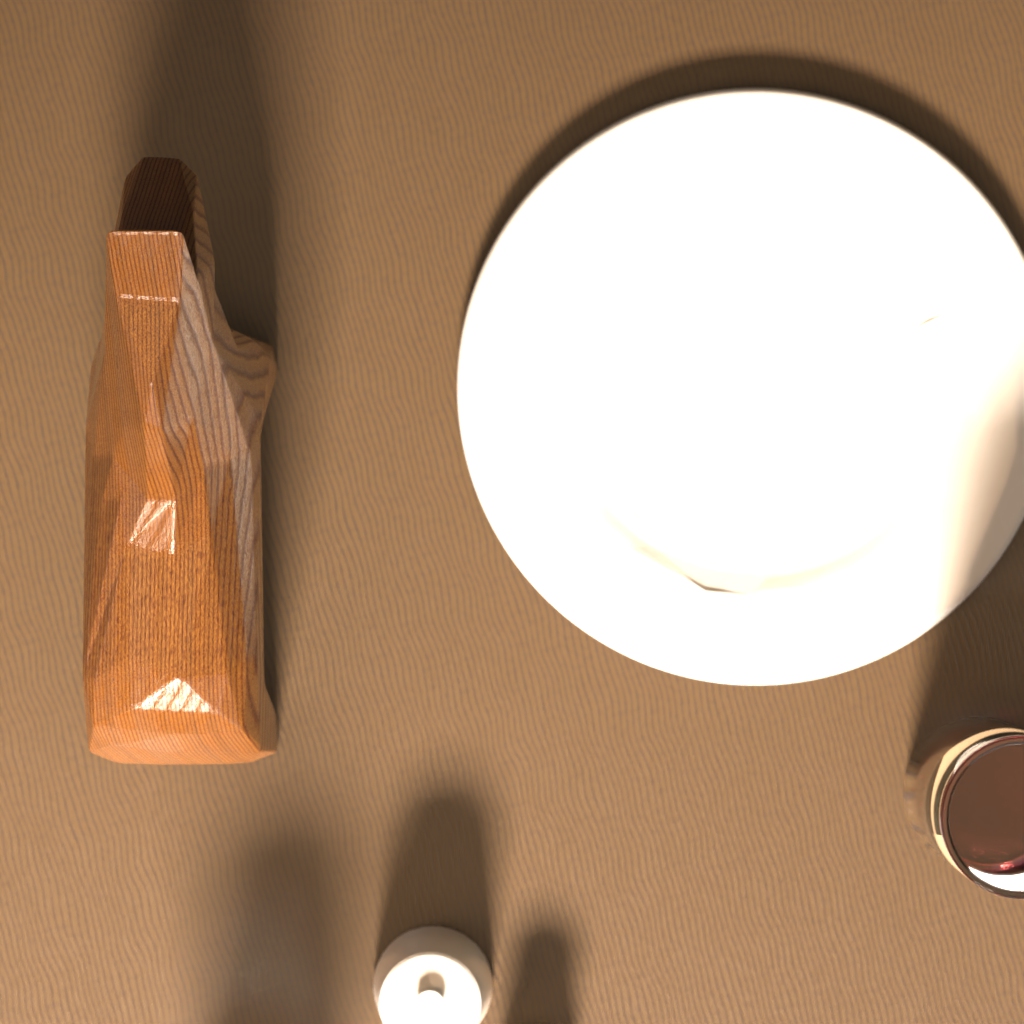
A high quality rendering of a dalahest_oak dalecarlian horse figurine made of varnished dark oak standing on a wooden table in an a sports hall with natural soft daylight from windows,extreme long shot of an aerial view from the top, 150 mm, f 16, white plate, glass